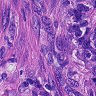
Metastatic tissue present: yes